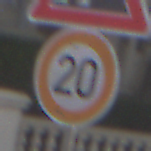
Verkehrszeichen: Geschwindigkeit20
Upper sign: SteinschlagRechts
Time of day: MorningAfternoon
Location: Outdoor (Urban)
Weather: PartlyCloudy
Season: NotSpecified
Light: Natural